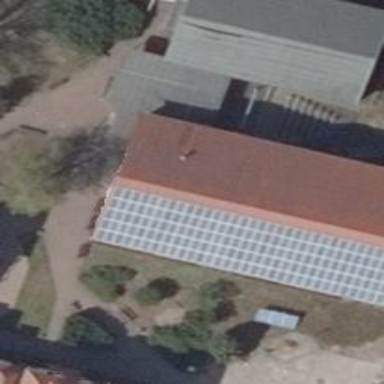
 consisting of solar photovoltaic panels."